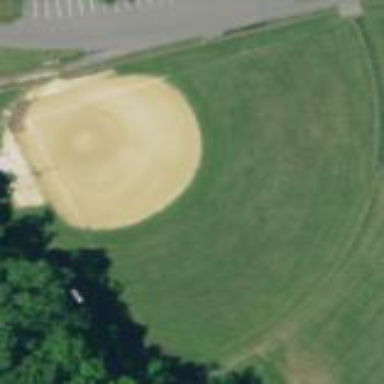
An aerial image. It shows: Baseball pitch for leisure land activities.